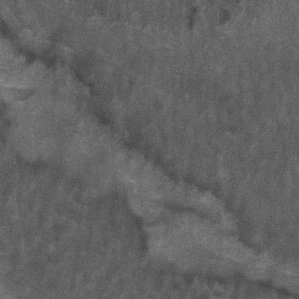
Label: non_frost